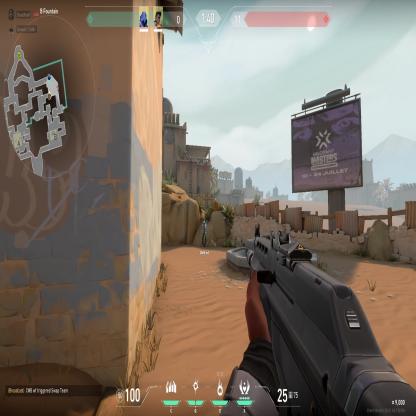
Label: teammate